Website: lowes
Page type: order-returns
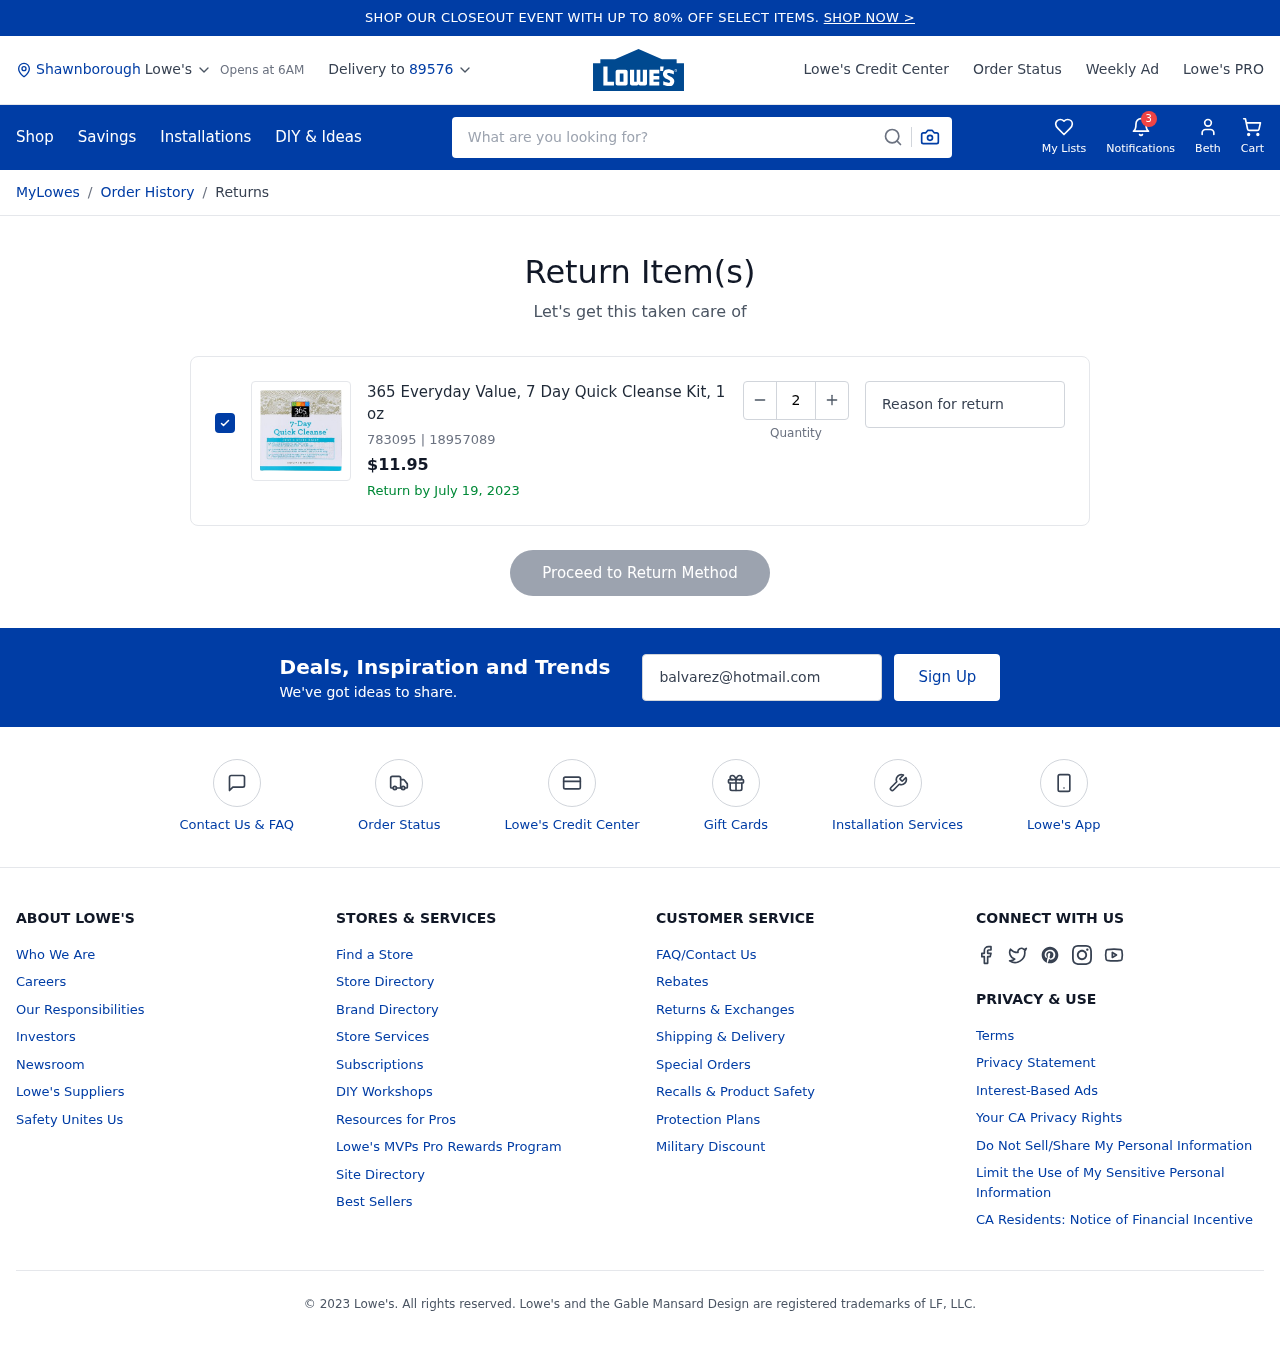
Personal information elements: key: PII_CITY
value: Shawnborough
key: PII_FIRSTNAME
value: Beth
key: PII_POSTCODE
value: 89576
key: PII_EMAIL
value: balvarez@hotmail.com
Product elements: key: PRODUCT1_NAME
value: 365 Everyday Value, 7 Day Quick Cleanse Kit, 1 oz
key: PRODUCT1_PRICE
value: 11.95
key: PRODUCT1_ITEM_NUMBER
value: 783095
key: PRODUCT1_MODEL_NUMBER
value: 18957089
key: PRODUCT1_QUANTITY
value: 2
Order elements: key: ORDER_RETURN_BY_DATE
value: July 19, 2023